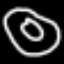
Label: donut